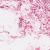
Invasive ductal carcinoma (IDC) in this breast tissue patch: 0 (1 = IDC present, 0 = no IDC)